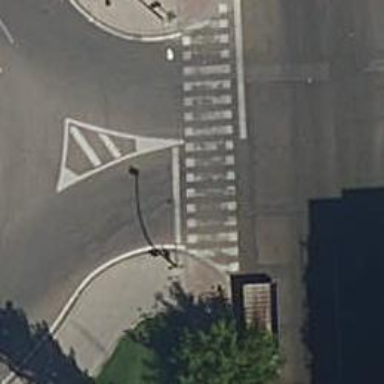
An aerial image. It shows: Road with traffic signals at the crossing.